Interaction volume radius: 5 \u00c5
Interaction volume height: 20 \u00c5
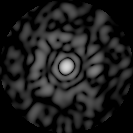
Disorder parameter: 0.8855